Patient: sex F, age 56
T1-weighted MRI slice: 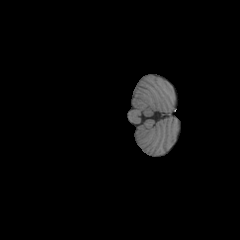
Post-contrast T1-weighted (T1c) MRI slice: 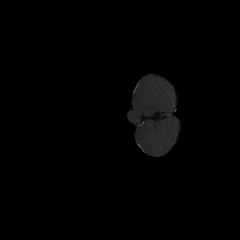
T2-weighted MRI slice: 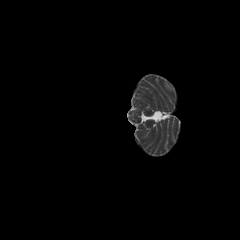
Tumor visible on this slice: no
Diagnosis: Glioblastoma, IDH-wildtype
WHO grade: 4